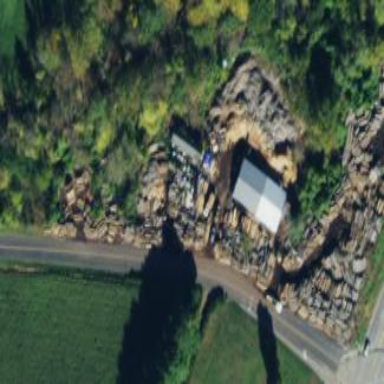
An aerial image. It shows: Sawmill crafting area.